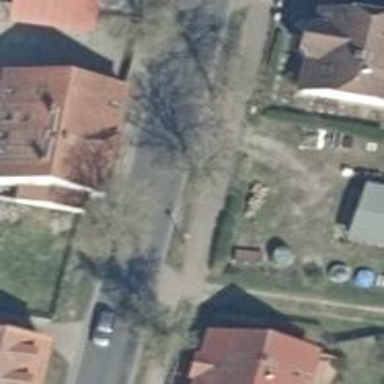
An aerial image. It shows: Sidewalk.